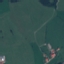
Label: Pasture